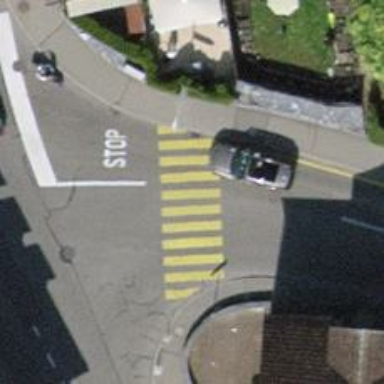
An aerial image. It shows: Asphalt footway with uncontrolled crossing. The crossing has markings.